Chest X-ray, PA view. Patient: 26 years old, sex F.
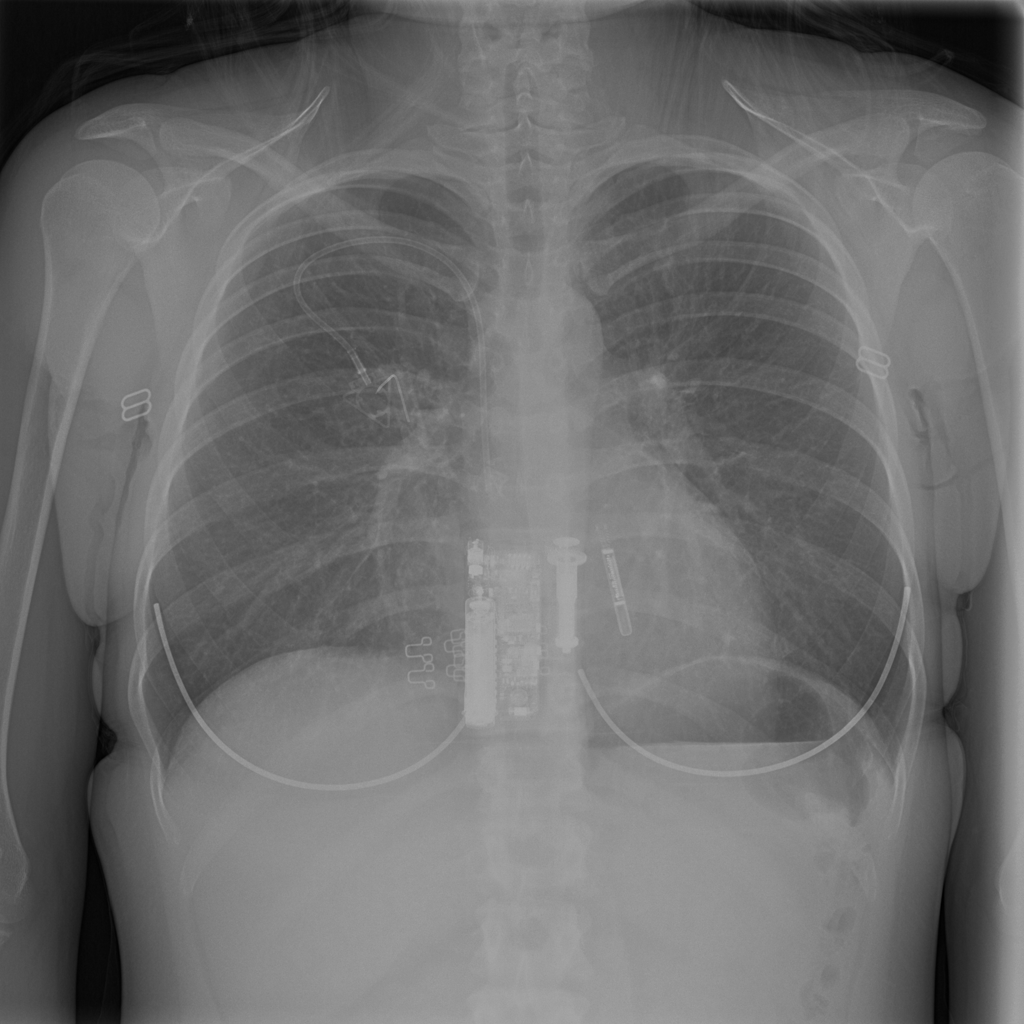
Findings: Infiltration